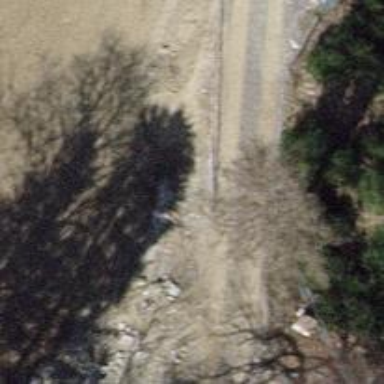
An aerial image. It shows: Compacted track road with grade3 tracktype.